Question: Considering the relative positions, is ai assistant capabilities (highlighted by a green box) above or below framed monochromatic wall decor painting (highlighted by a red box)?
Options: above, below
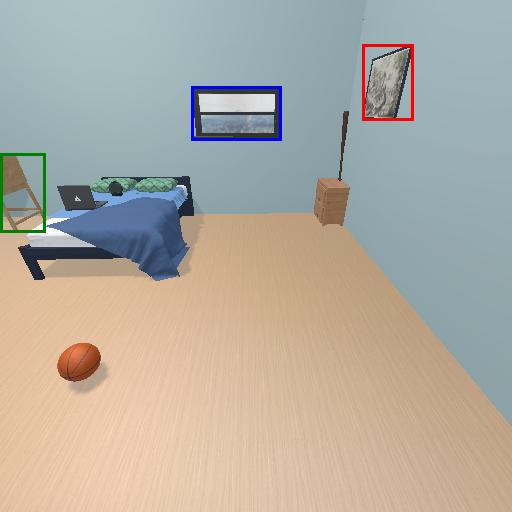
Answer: above